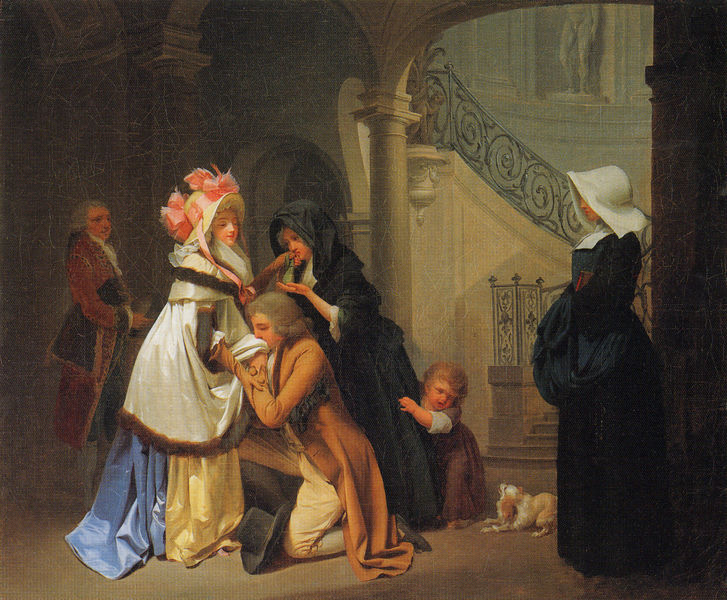
Titel: Grateful Hearts
Künstler: Louis Léopold Boilly
Standort: England (Standort unbekannt)
Institution: (Privatsammlung)
Schlagwörter: blau, dunkel, feder, gemälde, gruppe, kopf, kämpfer, mann, schatten, umhang, weiß, frauen, gelb, menschen, mädchen, ocker, blumen, braun, frau, grau, handschuhe, hell, hintergrund, hut, kleid, licht, männer, pfeiler, raum, schwarz, szene, säule, säulen, blüten, dame, gebäude, haus, hund, rot, schleier, schloss, tuch, haube, leute, malerei, mode, rock, schleife, zylinder, alt, blond, hose, jung, kappen, architektur, band, barock, diener, dienerin, federn, kleidung, kragen, pelz, samt, stein, tod, trauer, bild, hände, innenraum, öl, brüstung, figur, gewand, gold, haare, mantel, stoff, eltern, familie, gewänder, kind, klassizismus, mutter, personen, vater, schleifen, puder, rokoko, rosa, seide, traurig, genre, kinder, skulptur, statue, perücke, hündchen, schleppe, magd, kuss, küssen, bogen, lila, violett, treppe, frack, witwe, aufgang, geländer, stufe, stufen, rüschen, knie, gehrock, halle, eingang, nische, schmiedeeisen, kloster, kreuz, palast, torbogen, balustrade, abschied, amme, weinen, knien, nonne, flur, kapitell, tracht, villa, taschentuch, schreien, reise, knieend, kniend, knieen, empfang, treppenhaus, bittsteller, ehre, kluft, konsole, begrüßung, blon, antrag, handkuss, tränen, bellen, kniefall, kapuze, rockzipfel, gebälk, willkommen, gruss, vorraum, atrium, vorhalle, sälen, dreieckskomposition, pelzbesatz, geschmeide, hauss, verehrer, flu, anhänglich, kkleid, meissonir, terppenhaus, schswarz, magsd, #gelb, rockokko, nische#, treppa